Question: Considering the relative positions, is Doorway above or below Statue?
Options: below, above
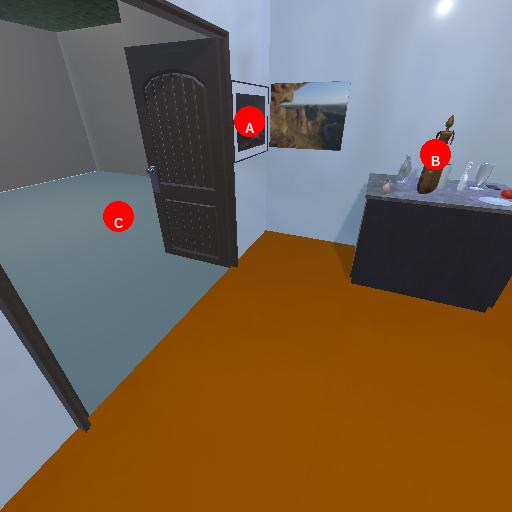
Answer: below